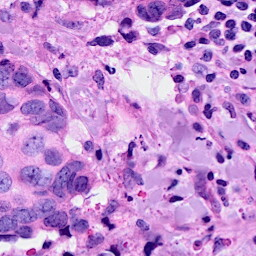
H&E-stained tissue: Breast